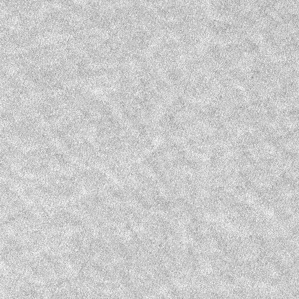
Label: frost